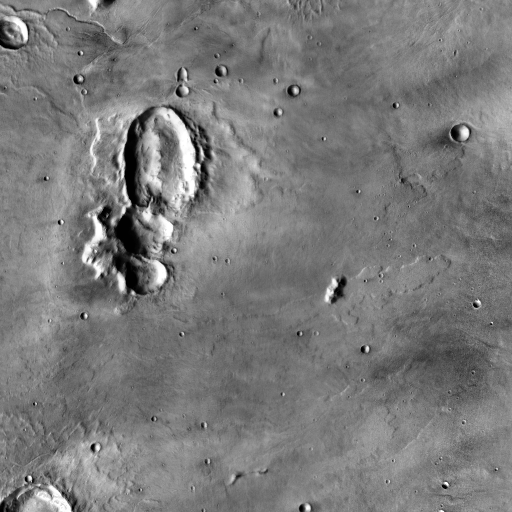
Crater classes present: Background, Other, Layered